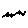
Label: zigzag